Interaction volume radius: 10 \u00c5
Interaction volume height: 20 \u00c5
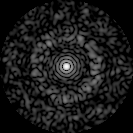
Disorder parameter: 0.8438